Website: bh-photo
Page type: address-validator
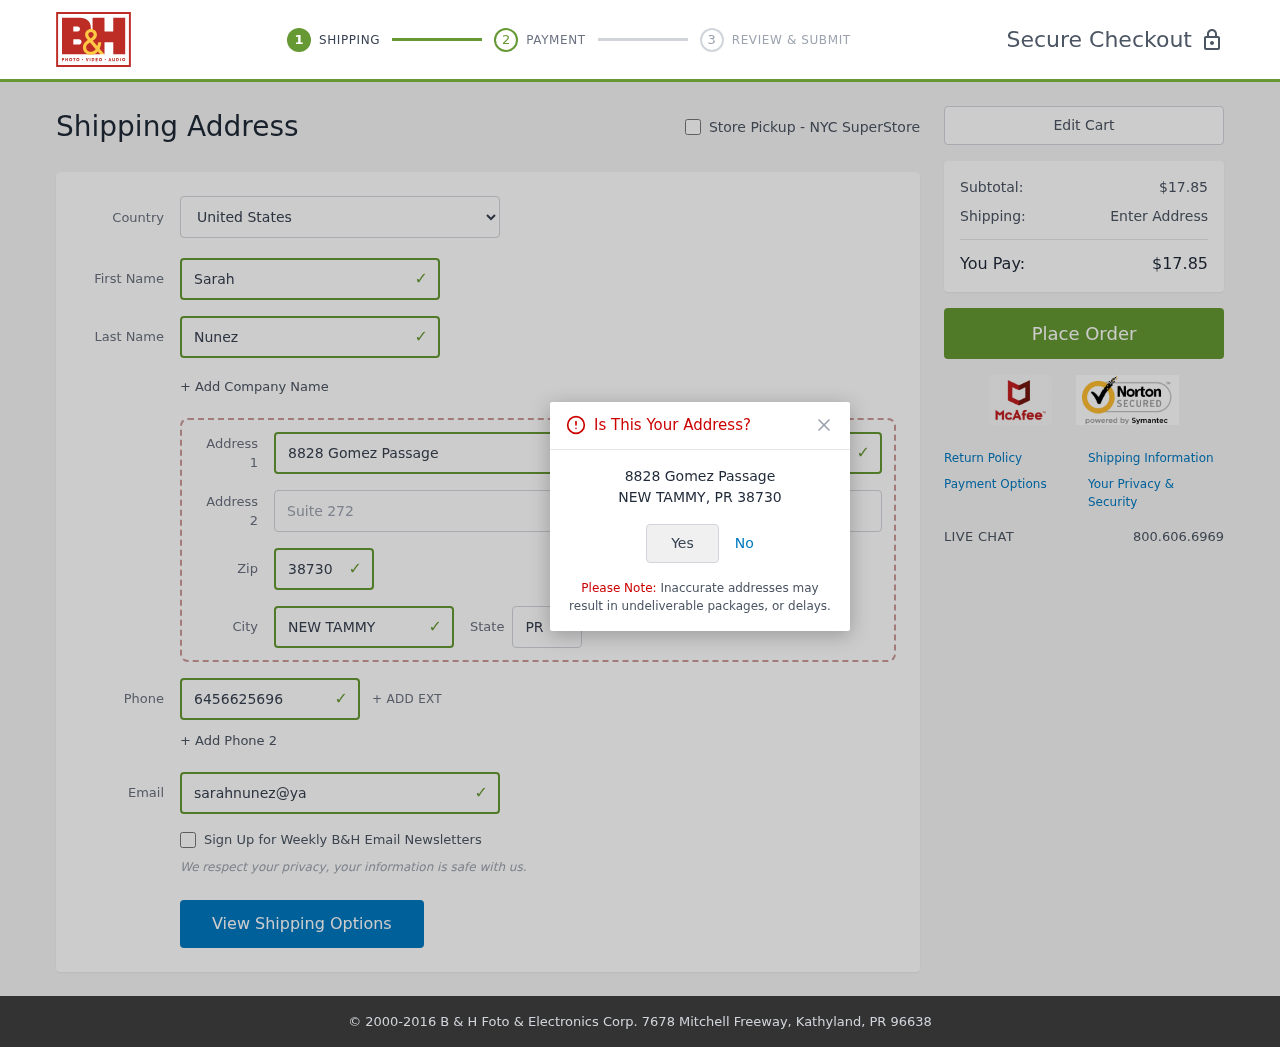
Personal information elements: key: PII_CITY
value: New Tammy
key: PII_COUNTRY
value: United States
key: PII_EMAIL
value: sarahnunez@yahoo.com
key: PII_FIRSTNAME
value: Sarah
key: PII_LASTNAME
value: Nunez
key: PII_PHONE
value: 6456625696
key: PII_POSTCODE
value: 38730
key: PII_STATE_ABBR
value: PR
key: PII_STREET
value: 8828 Gomez Passage
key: PII_STREET2
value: Suite 272
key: PII_CITY_CONFIRM
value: NEW TAMMY
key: PII_STATE
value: PR
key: PII_POSTCODE_FULL
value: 38730
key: PII_POSTCODE_NUMERIC
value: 38730
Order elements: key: ORDER_SUBTOTAL
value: $17.85
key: ORDER_TOTAL
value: $17.85